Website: macys
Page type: delivery-shipping
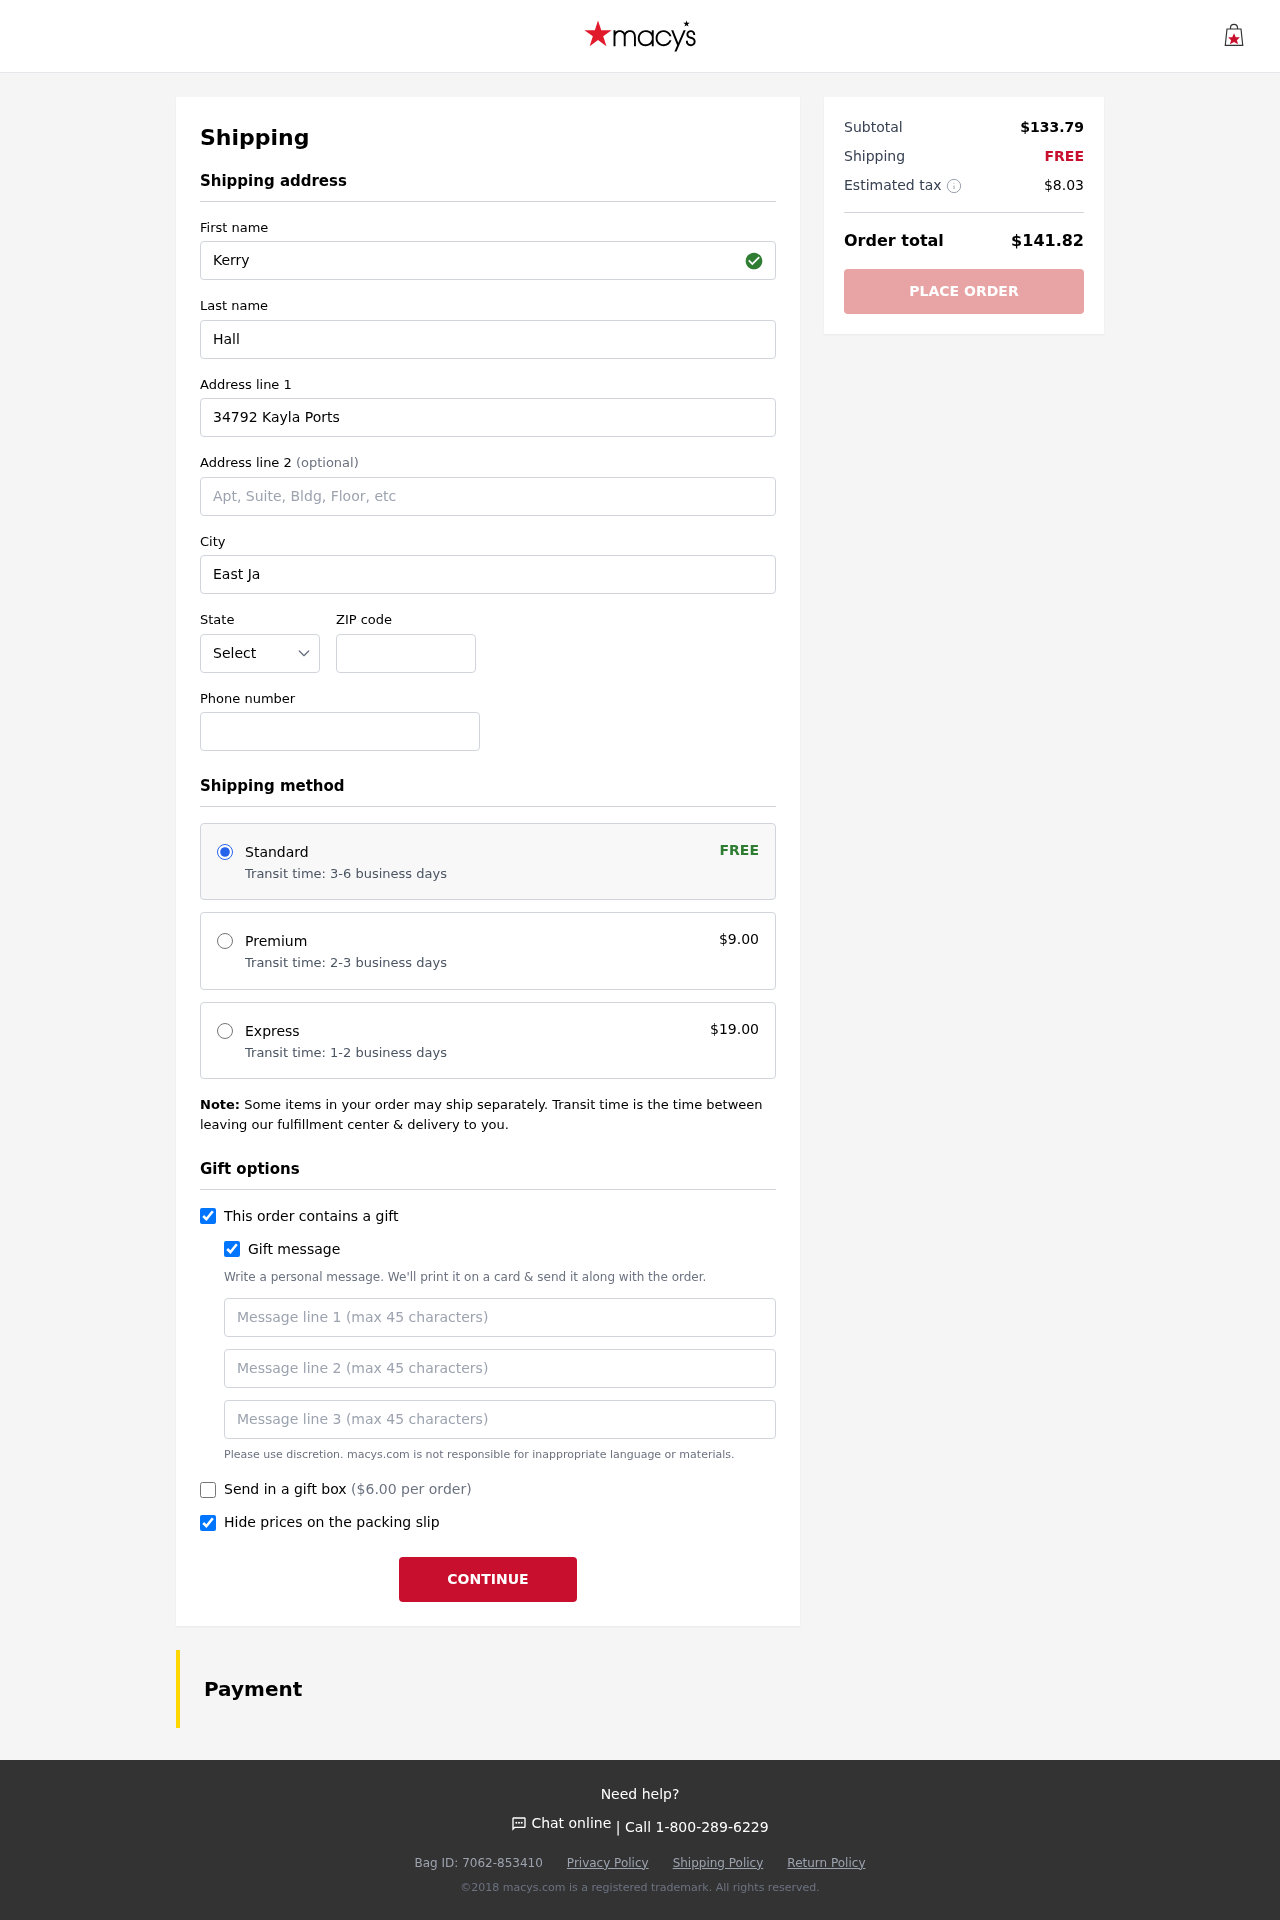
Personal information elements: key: PII_STATE_ABBR
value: TX
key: PII_FIRSTNAME
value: Kerry
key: PII_LASTNAME
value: Hall
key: PII_STREET
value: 34792 Kayla Ports
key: PII_CITY
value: East Janicehaven
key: PII_POSTCODE
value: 65101
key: PII_PHONE
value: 9674630728
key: PII_GIFT_MESSAGE
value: Hey David! I remember you mentioning how much you loved that western style, so I found these perfect boots for you. I hope they add a little extra kick to your adventures! Enjoy!  Kerry
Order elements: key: ORDER_SHIPPING_STANDARD
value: Transit time: 3-6 business days
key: ORDER_SHIPPING_COST
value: FREE
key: ORDER_SHIPPING_PREMIUM
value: Transit time: 2-3 business days
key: ORDER_SHIPPING_PREMIUM_PRICE
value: $9.00
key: ORDER_SHIPPING_EXPRESS
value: Transit time: 1-2 business days
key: ORDER_SHIPPING_EXPRESS_PRICE
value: $19.00
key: ORDER_GIFT_BOX_PRICE
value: ($6.00 per order)
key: ORDER_SUBTOTAL
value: $133.79
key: ORDER_SHIPPING_COST2
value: FREE
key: ORDER_TAX
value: $8.03
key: ORDER_TOTAL
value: $141.82